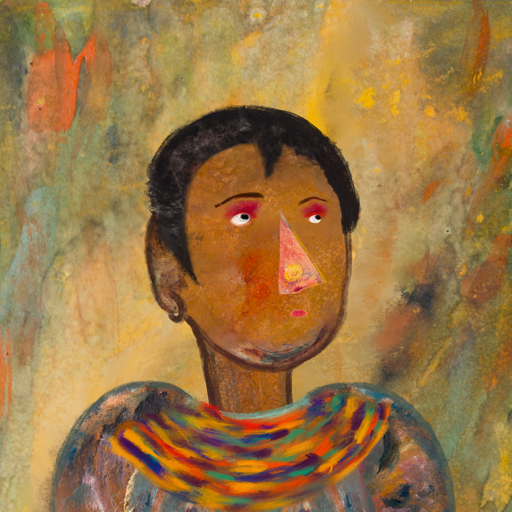
Background: Comrade, Head And Neck Side: Pipe, Face Side: Irani, Bust: Boggyland, Hair Side: Roy_Bahadur, Head Accessory: Blank, Second Necklace: An_Impression_2, Necklace: Blank, Baby: Blank